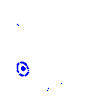
Particle: pion